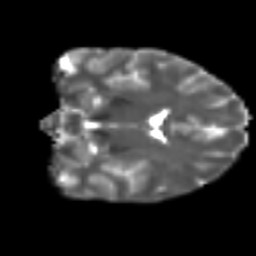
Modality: T2w
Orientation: coronal
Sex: female
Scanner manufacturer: ge
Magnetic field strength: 3 T
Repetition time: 7 s
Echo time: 0.0802 s